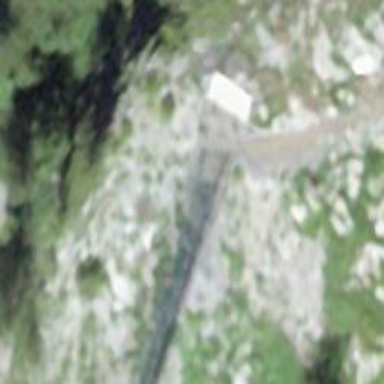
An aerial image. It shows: Path leading to bridge.